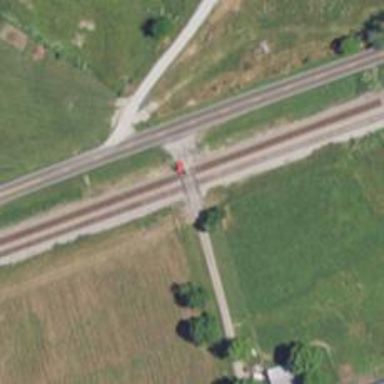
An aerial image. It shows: Level crossing along the railway.